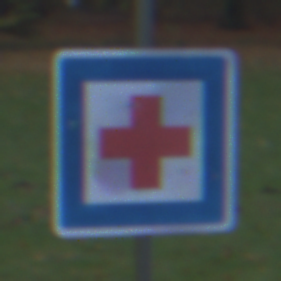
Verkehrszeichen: ErsteHilfe
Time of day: SunriseSunset
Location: Outdoor (Nature)
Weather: PartlyCloudy
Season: Autumn
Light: Natural